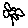
Label: flower